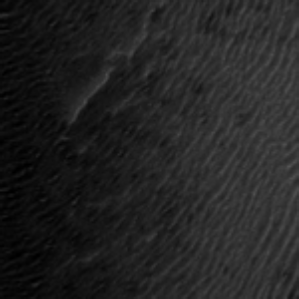
Label: frost